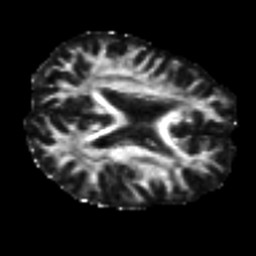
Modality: FA
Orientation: axial
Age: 21
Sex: male
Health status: ill
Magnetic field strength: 3 T
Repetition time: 8.4 s
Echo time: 0.0926 s